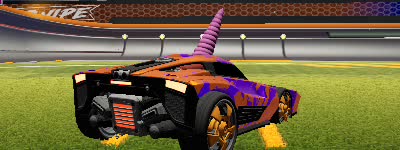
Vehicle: breakout